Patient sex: F
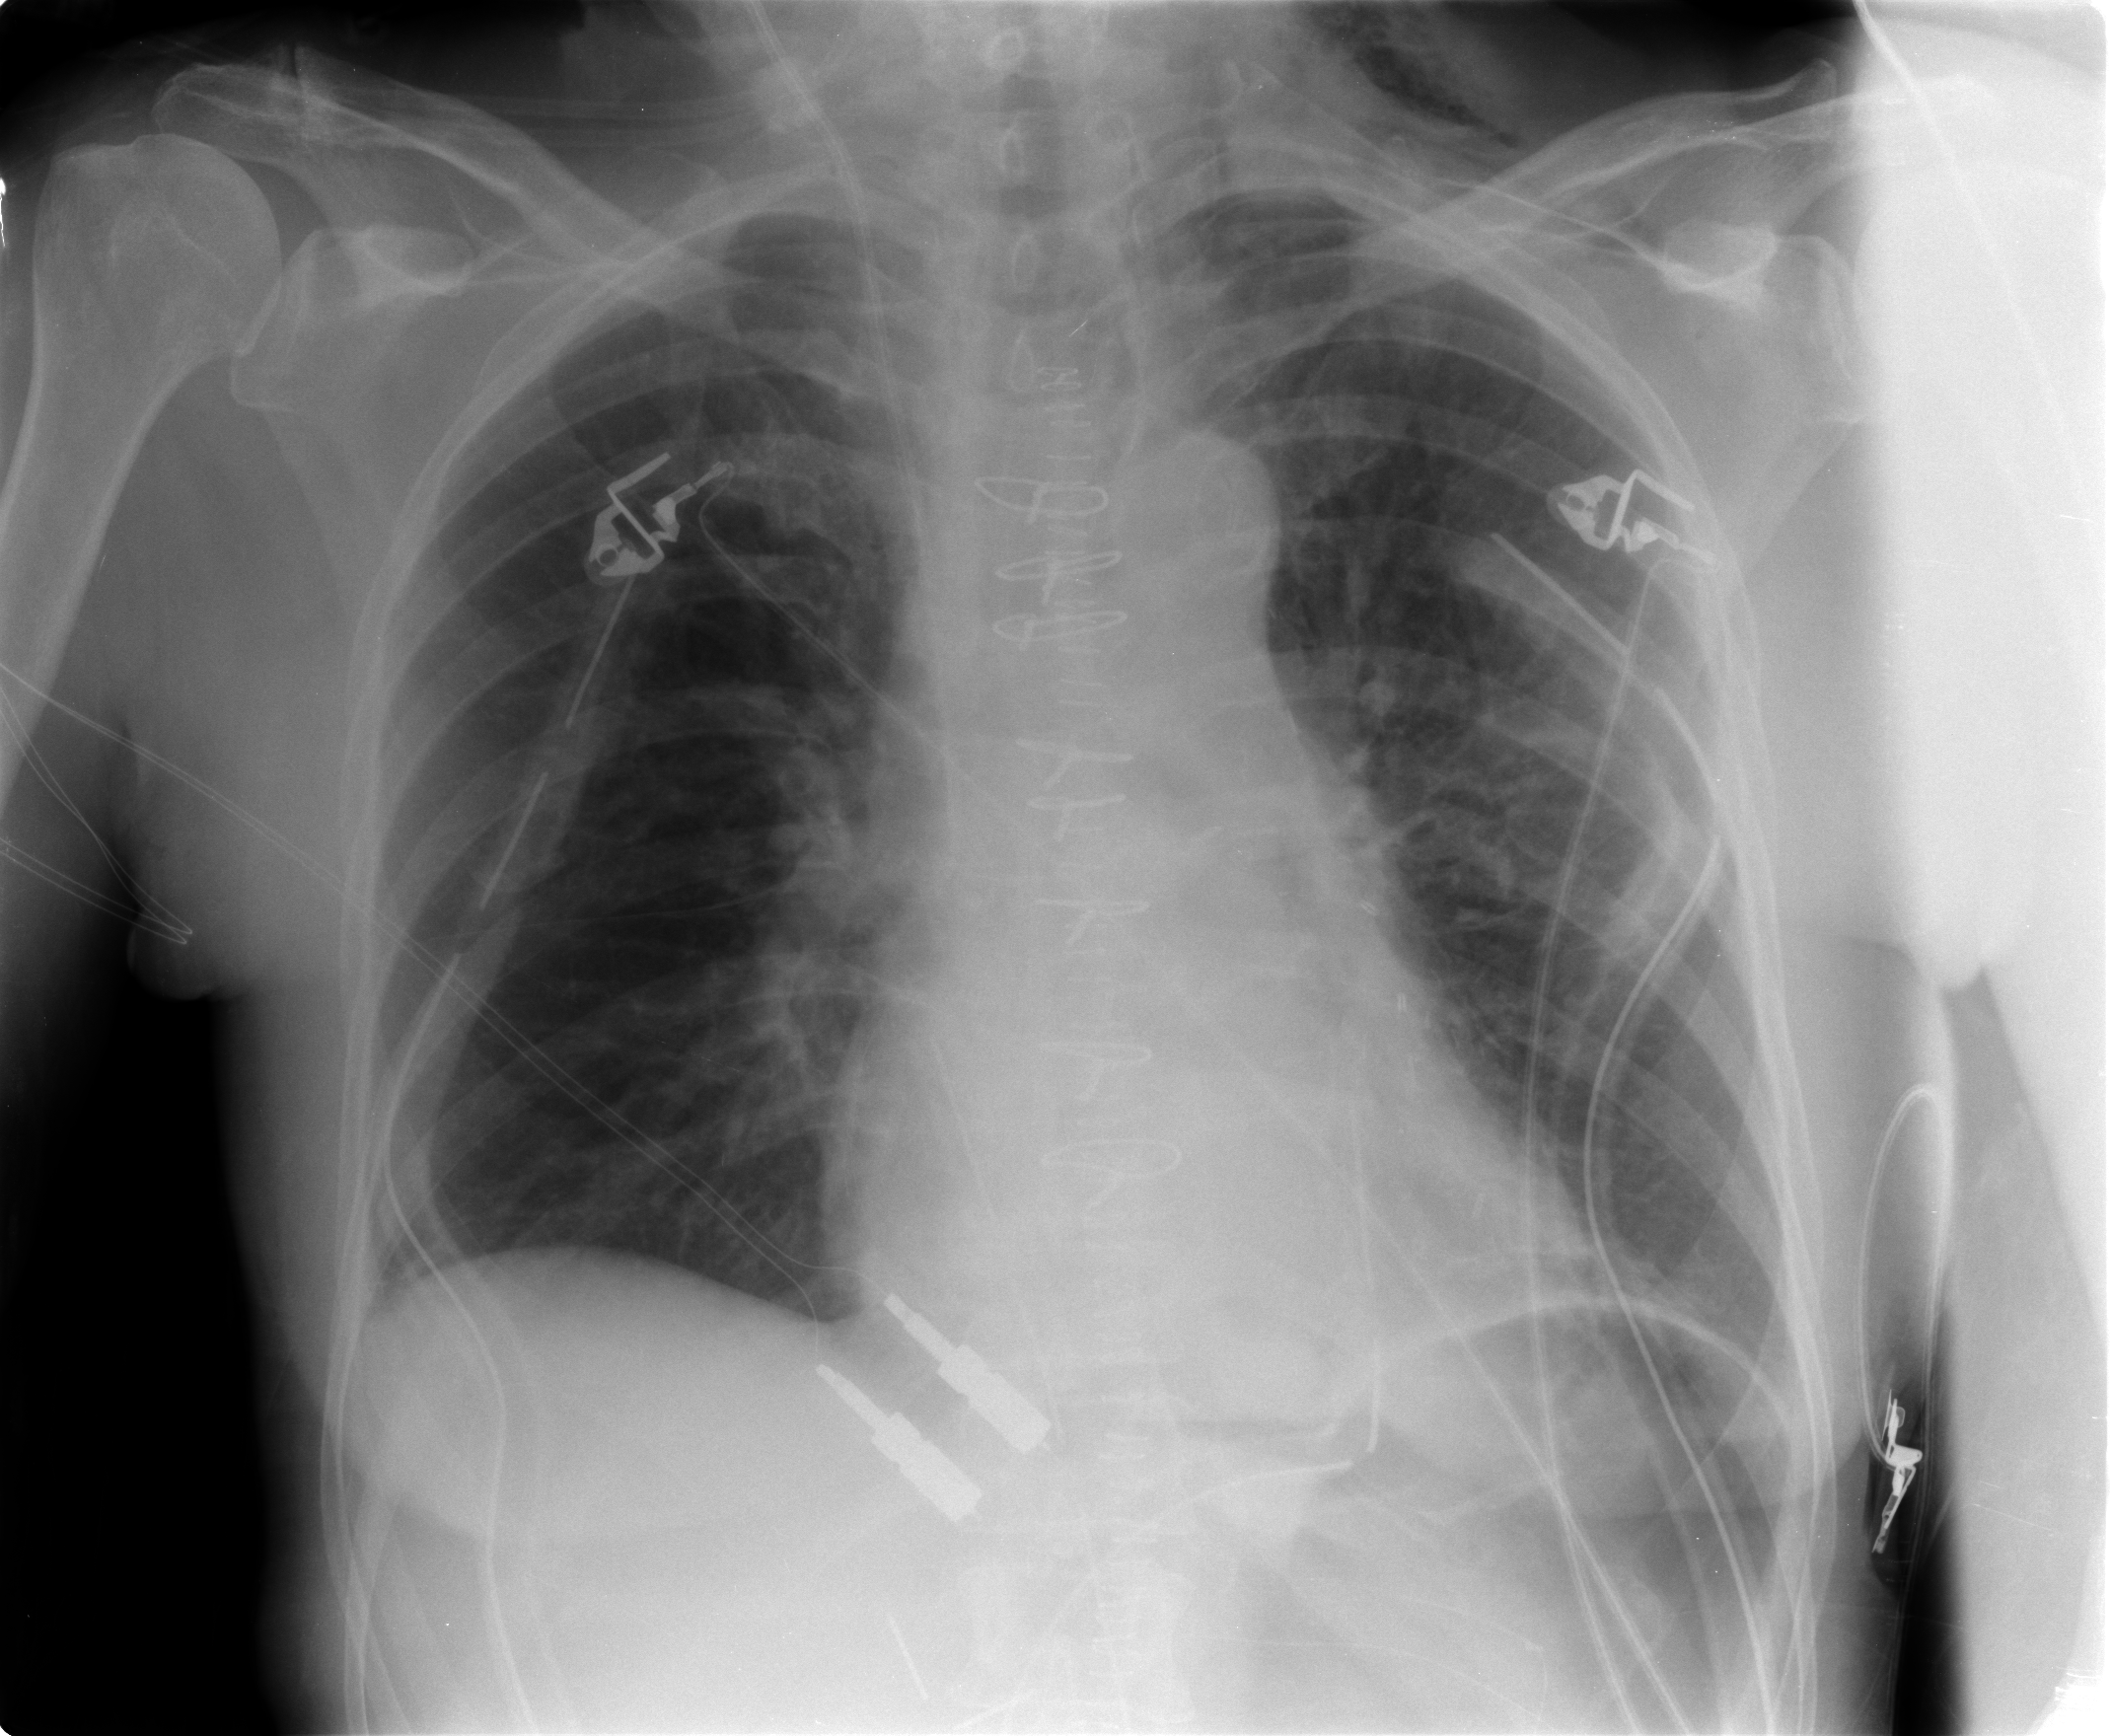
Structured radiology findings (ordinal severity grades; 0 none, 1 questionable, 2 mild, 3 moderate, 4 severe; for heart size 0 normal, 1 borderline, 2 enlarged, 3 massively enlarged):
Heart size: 0
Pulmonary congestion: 0
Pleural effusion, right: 0
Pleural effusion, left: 1
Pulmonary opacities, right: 0
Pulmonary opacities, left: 0
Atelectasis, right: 0
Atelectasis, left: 0